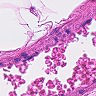
Metastatic tissue present: no